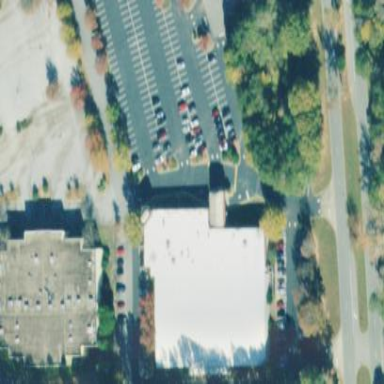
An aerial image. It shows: Building that houses bowling alley.